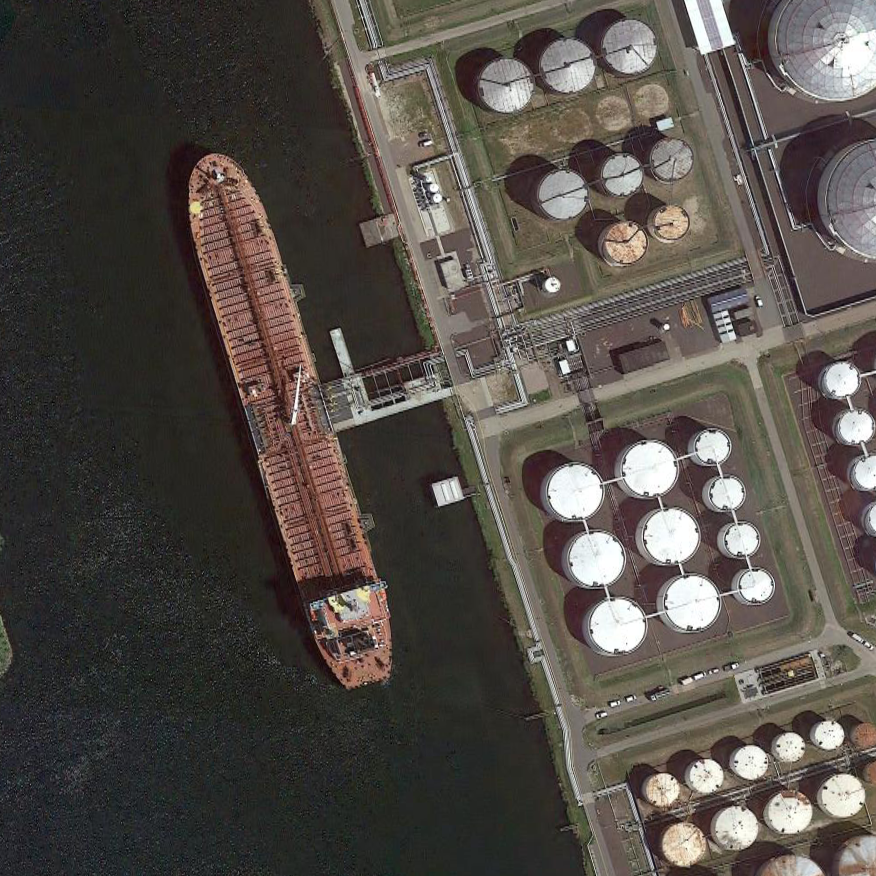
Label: civil